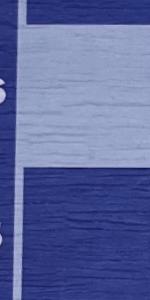
Label: Empty